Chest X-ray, PA view. Patient: 50 years old, sex F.
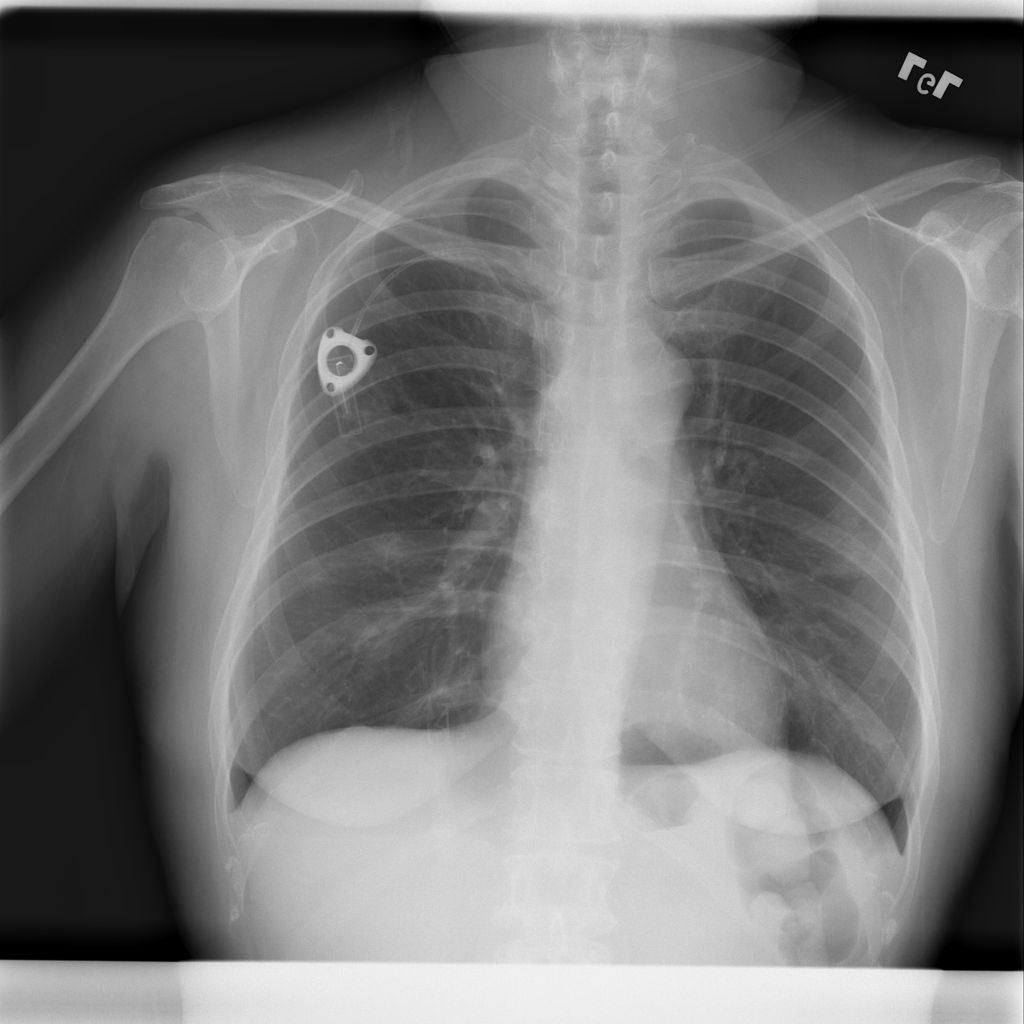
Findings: Infiltration